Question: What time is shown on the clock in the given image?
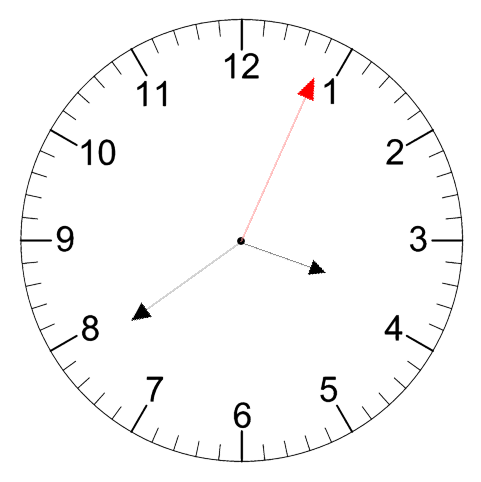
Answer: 03:39:04